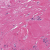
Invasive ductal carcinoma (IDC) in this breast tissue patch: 0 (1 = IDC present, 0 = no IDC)